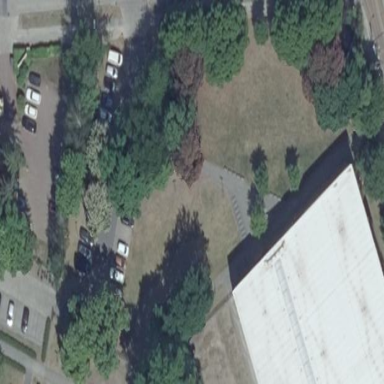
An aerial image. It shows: Park.